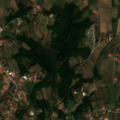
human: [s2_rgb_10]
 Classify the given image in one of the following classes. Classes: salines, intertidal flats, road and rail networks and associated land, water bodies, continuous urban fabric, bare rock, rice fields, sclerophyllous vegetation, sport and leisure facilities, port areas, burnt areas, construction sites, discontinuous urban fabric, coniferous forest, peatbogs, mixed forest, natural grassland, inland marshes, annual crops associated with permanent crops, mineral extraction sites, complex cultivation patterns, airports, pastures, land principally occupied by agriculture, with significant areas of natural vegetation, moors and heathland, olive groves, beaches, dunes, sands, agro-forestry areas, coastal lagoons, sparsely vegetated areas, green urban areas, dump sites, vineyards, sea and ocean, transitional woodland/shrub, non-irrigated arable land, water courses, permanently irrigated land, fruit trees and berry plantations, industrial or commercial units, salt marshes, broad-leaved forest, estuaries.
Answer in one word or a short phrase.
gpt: discontinuous urban fabric, complex cultivation patterns, land principally occupied by agriculture, with significant areas of natural vegetation